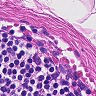
Metastatic tissue present: no